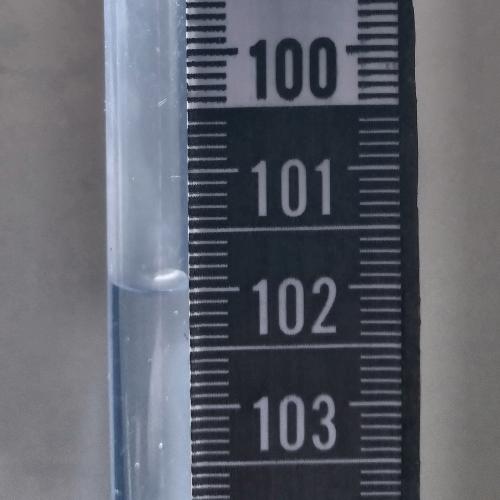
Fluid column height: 102.0 cm